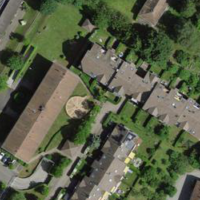
EUNIS habitat code: 55
Species observed at this site:
Silene latifolia
Centaurea scabiosa
Rumex crispus
Chenopodium album
Bellis perennis
Dipsacus fullonum
Medicago sativa
Malva sylvestris
Tragopogon porrifolius
Papaver rhoeas
Anthriscus sylvestris